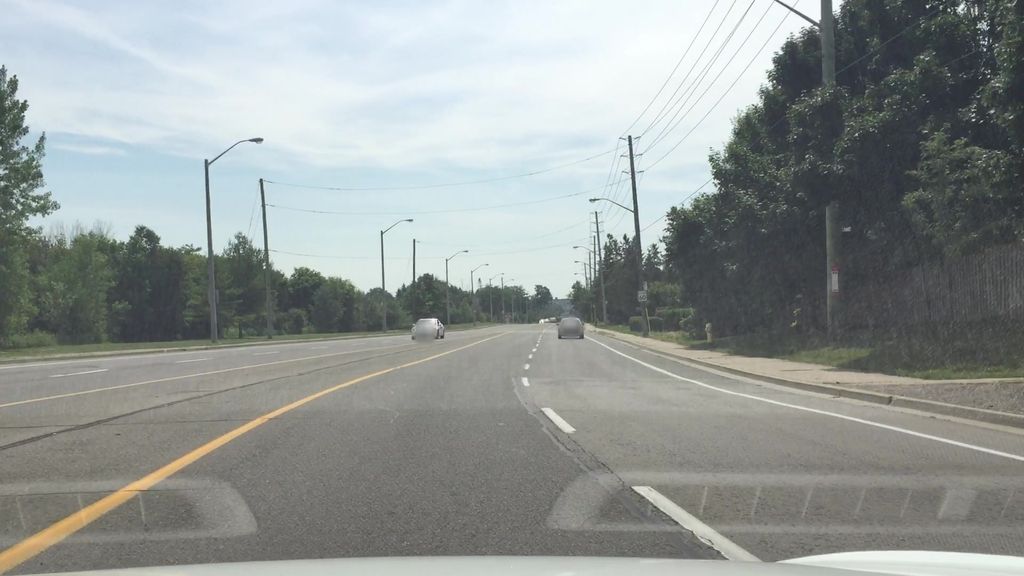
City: toronto